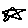
Label: star